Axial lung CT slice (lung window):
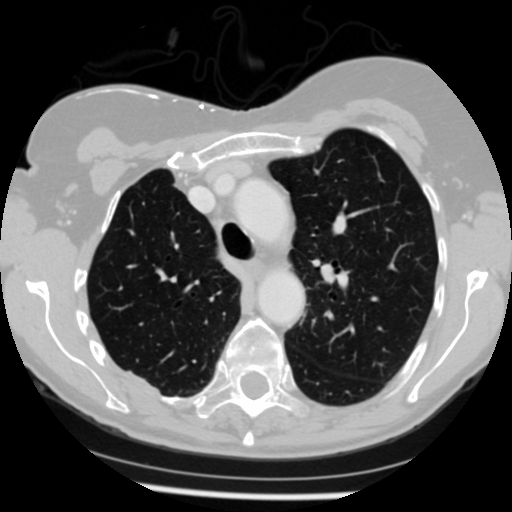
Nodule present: no